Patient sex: M
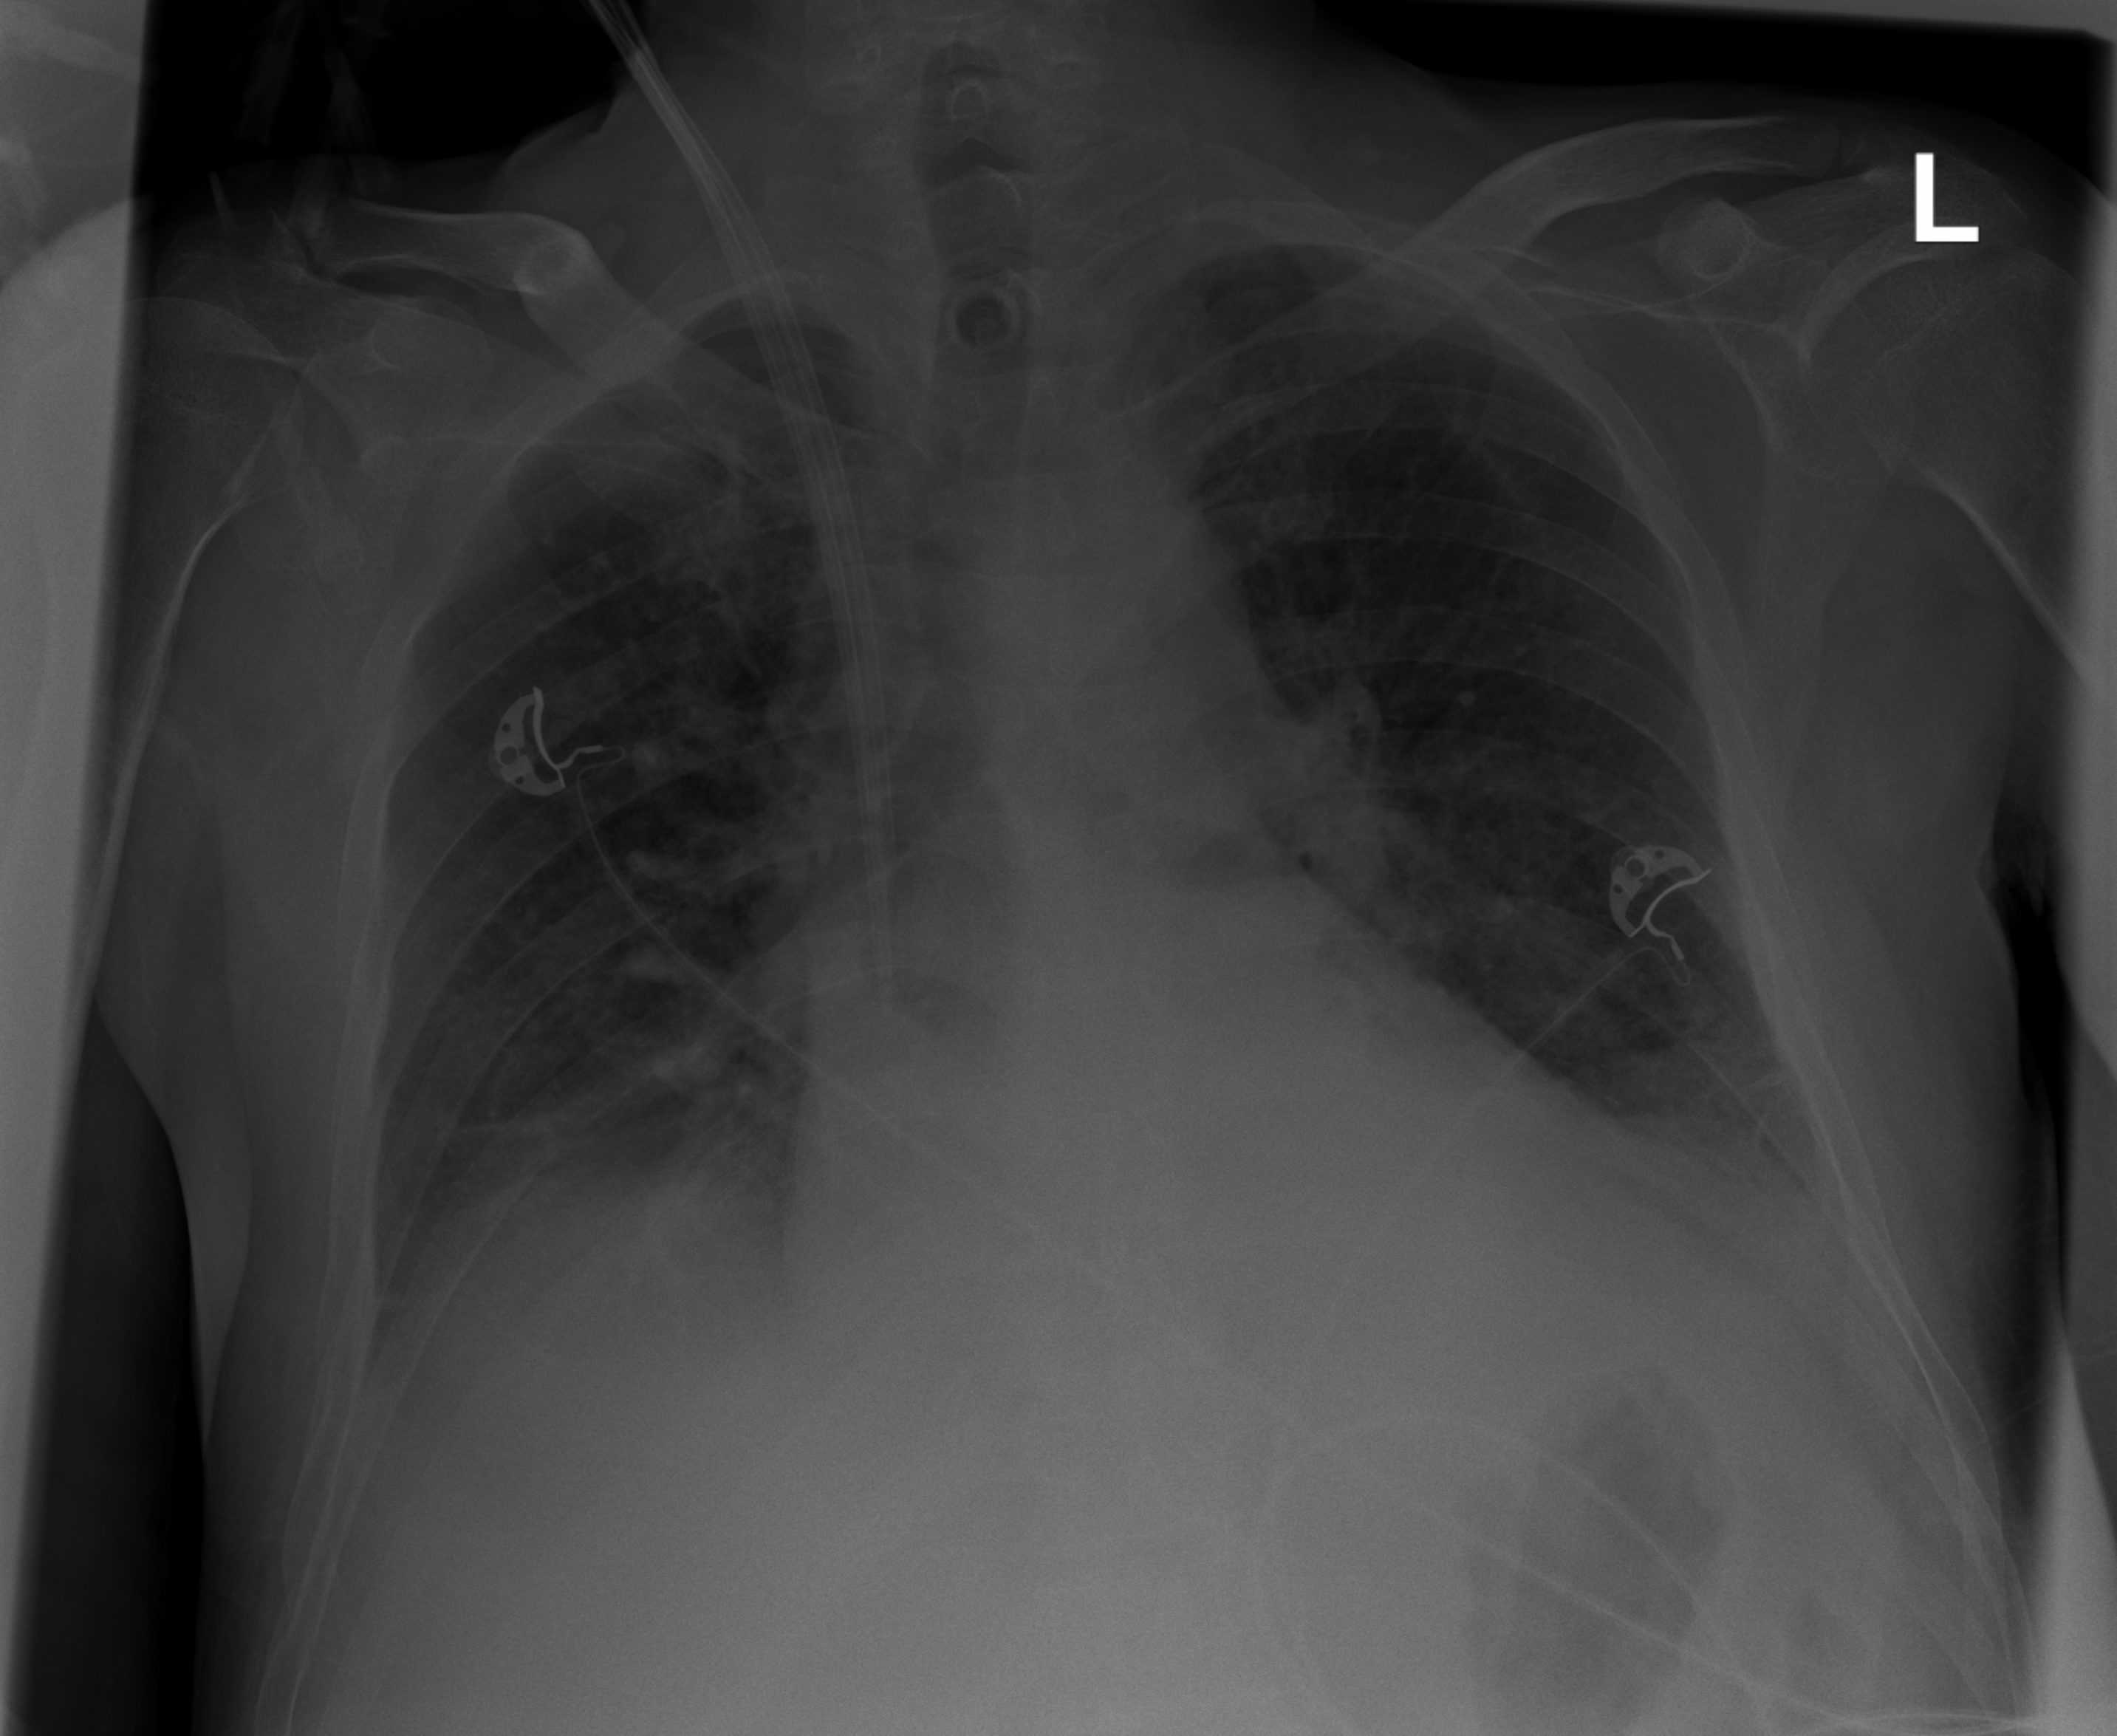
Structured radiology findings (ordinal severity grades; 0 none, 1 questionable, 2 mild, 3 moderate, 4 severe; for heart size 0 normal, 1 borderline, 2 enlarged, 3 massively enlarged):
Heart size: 0
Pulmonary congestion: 2
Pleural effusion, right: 2
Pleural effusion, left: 2
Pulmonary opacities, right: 2
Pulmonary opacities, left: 1
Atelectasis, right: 2
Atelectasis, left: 2